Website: bh-photo
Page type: address-validator
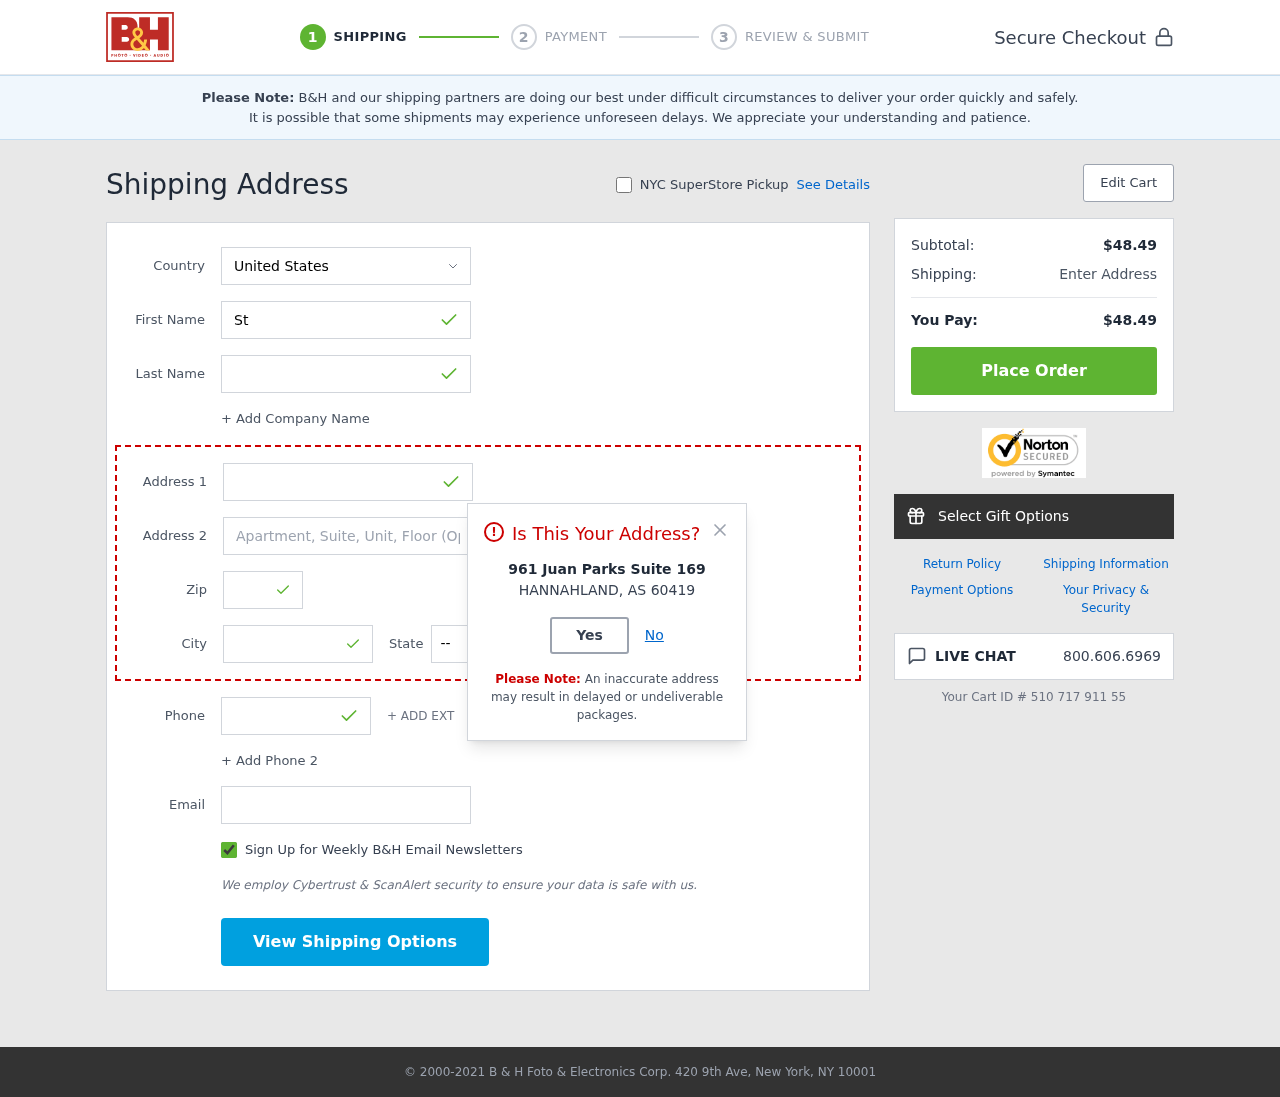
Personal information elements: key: PII_CITY
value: Hannahland
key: PII_COUNTRY
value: United States
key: PII_EMAIL
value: stephanie_cervantes@yahoo.com
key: PII_FIRSTNAME
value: Stephanie
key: PII_LASTNAME
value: Cervantes
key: PII_PHONE
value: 4685559854
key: PII_POSTCODE
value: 60419
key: PII_STATE_ABBR
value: AS
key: PII_STREET
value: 961 Juan Parks Suite 169
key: PII_STREET2
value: Suite 430
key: PII_CITY_MODAL
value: HANNAHLAND
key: PII_STATE
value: AS
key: PII_POSTCODE_FULL
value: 60419
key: PII_POSTCODE_NUMERIC
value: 60419
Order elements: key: ORDER_SUBTOTAL
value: $48.49
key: ORDER_TOTAL
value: $48.49
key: ORDER_ID
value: Your Cart ID # 510 717 911 55